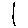
Label: line